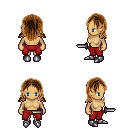
a pixel art fantasy rpg character, female body template, human, tanned skin, leather shoulder armor, red pants, brown long hairstyle, metal boots, dagger, four views (front, back, left, right), 2x2 character sprite sheet, small pixel art, hard edges, no anti-aliasing